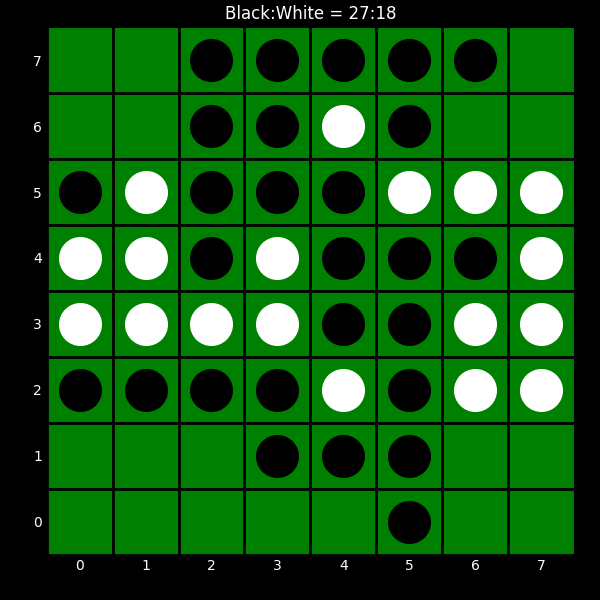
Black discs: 27
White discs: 18